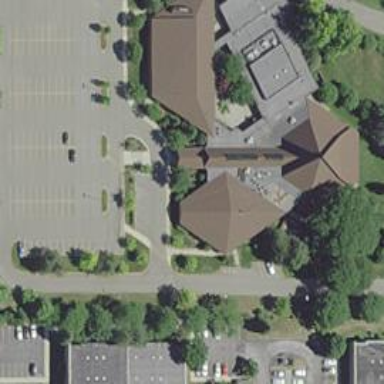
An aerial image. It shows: Place of worship.